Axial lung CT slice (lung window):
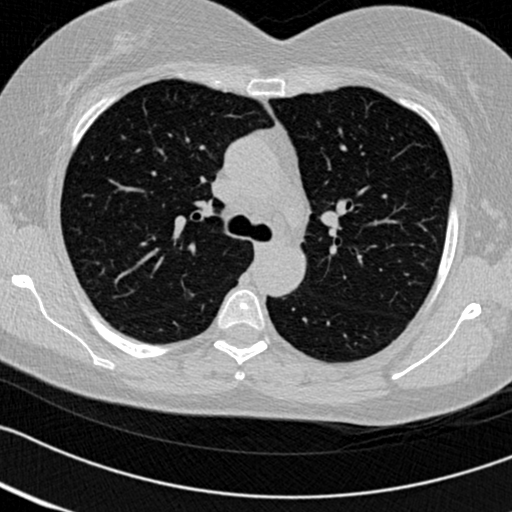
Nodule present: no